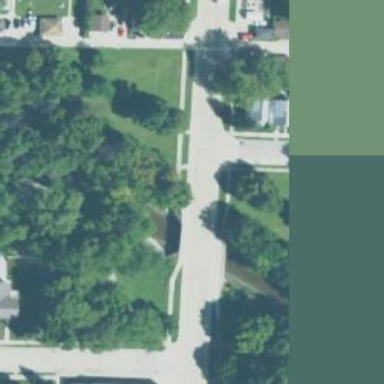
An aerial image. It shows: Marked crossing on footway.